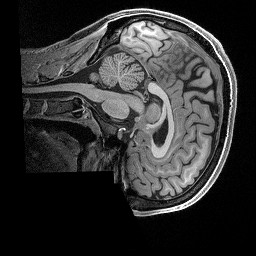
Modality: T1w
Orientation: sagittal
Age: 24
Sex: male
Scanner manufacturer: siemens
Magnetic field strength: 3 T
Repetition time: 2.5 s
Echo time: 0.00296 s